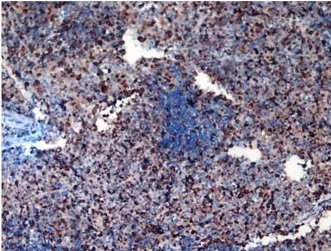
Patient 2 lymph node biopsy. (D) Immunohistochemistry for CD68 showing membranous positivity in histiocytes and Langerhans cells (magnification 100X).
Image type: pathology (immunostaining)